Question: Here there is an example with Relative layout that positions 9 buttons: <URL>
I have done something very similar to the wiki example with cocos2d-x 3.1 and tested it on Android and Windows. I have sub-classed 'Layer' and added the code below in the 'init()' method:
'''
Layout* layout = Layout::create();
layout->setLayoutType(LayoutType::RELATIVE);
layout->setContentSize(visibleSize);
layout->setBackGroundColorType(Layout::BackGroundColorType::SOLID);
layout->setBackGroundColor(Color3B::GREEN);
// Size backgroundSize = background->getContentSize();
layout->setPosition(Vec2(visibleOrigin.x + visibleSize.width / 2, visibleOrigin.y + visibleSize.height / 2));
/*_uiLayer->*/addChild(layout);
// top left
Button* button_TopLeft = Button::create("images/ingame/bubbe.png");
layout->addChild(button_TopLeft);
RelativeLayoutParameter* rp_TopLeft = RelativeLayoutParameter::create();
rp_TopLeft->setAlign(RelativeLayoutParameter::RelativeAlign::PARENT_TOP_LEFT);
button_TopLeft->setLayoutParameter(rp_TopLeft);
// top center horizontal
Button* button_TopCenter = Button::create("images/ingame/bubbe.png");
layout->addChild(button_TopCenter);
RelativeLayoutParameter* rp_TopCenter = RelativeLayoutParameter::create();
rp_TopCenter->setAlign(RelativeLayoutParameter::RelativeAlign::PARENT_TOP_CENTER_HORIZONTAL);
button_TopCenter->setLayoutParameter(rp_TopCenter);
// top right
Button* button_TopRight = Button::create("images/ingame/bubbe.png");
layout->addChild(button_TopRight);
RelativeLayoutParameter* rp_TopRight = RelativeLayoutParameter::create();
rp_TopRight->setAlign(RelativeLayoutParameter::RelativeAlign::PARENT_TOP_RIGHT);
button_TopRight->setLayoutParameter(rp_TopRight);
// left center
Button* button_LeftCenter = Button::create("images/ingame/bubbe.png");
layout->addChild(button_LeftCenter);
RelativeLayoutParameter* rp_LeftCenter = RelativeLayoutParameter::create();
rp_LeftCenter->setAlign(RelativeLayoutParameter::RelativeAlign::PARENT_LEFT_CENTER_VERTICAL);
button_LeftCenter->setLayoutParameter(rp_LeftCenter);
// center
Button* buttonCenter = Button::create("images/ingame/bubbe.png");
layout->addChild(buttonCenter);
RelativeLayoutParameter* rpCenter = RelativeLayoutParameter::create();
rpCenter->setAlign(RelativeLayoutParameter::RelativeAlign::CENTER_IN_PARENT);
buttonCenter->setLayoutParameter(rpCenter);
// right center
Button* button_RightCenter = Button::create("images/ingame/bubbe.png");
layout->addChild(button_RightCenter);
RelativeLayoutParameter* rp_RightCenter = RelativeLayoutParameter::create();
rp_RightCenter->setAlign(RelativeLayoutParameter::RelativeAlign::PARENT_RIGHT_CENTER_VERTICAL);
button_RightCenter->setLayoutParameter(rp_RightCenter);
// left bottom
Button* button_LeftBottom = Button::create("images/ingame/bubbe.png");
layout->addChild(button_LeftBottom);
RelativeLayoutParameter* rp_LeftBottom = RelativeLayoutParameter::create();
rp_LeftBottom->setAlign(RelativeLayoutParameter::RelativeAlign::PARENT_LEFT_BOTTOM);
button_LeftBottom->setLayoutParameter(rp_LeftBottom);
// bottom center
Button* button_BottomCenter = Button::create("images/ingame/bubbe.png");
layout->addChild(button_BottomCenter);
RelativeLayoutParameter* rp_BottomCenter = RelativeLayoutParameter::create();
rp_BottomCenter->setAlign(RelativeLayoutParameter::RelativeAlign::PARENT_BOTTOM_CENTER_HORIZONTAL);
button_BottomCenter->setLayoutParameter(rp_BottomCenter);
// right bottom
Button* button_RightBottom = Button::create("images/ingame/bubbe.png");
layout->addChild(button_RightBottom);
RelativeLayoutParameter* rp_RightBottom = RelativeLayoutParameter::create();
rp_RightBottom->setAlign(RelativeLayoutParameter::RelativeAlign::PARENT_RIGHT_BOTTOM);
button_RightBottom->setLayoutParameter(rp_RightBottom);
'''
Attached is the result of this code. You can see 9 red bubble buttons. This buttons are in the center of my screen but I have expected to see them in top-right, top-center, ..... and all 9 other places on my screen. Why are they so close to each other?

Also I don't see layouts solid green color. What is wrong?
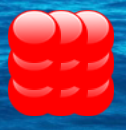
Answer: Need to change 'layout->setContentSize(visibleSize);' to 'layout->setSize(visibleSize);'.
Also to debug layout with colors do the following:
'''
layout->setBackGroundColor(Color3B::GREEN);
layout->setBackGroundColorType(Layout::BackGroundColorType::SOLID);
'''